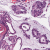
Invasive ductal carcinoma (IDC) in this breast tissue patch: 1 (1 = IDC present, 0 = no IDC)